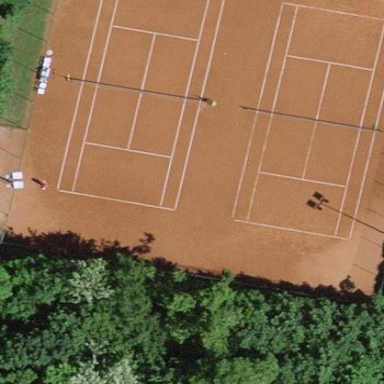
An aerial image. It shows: Tennis court on pitch.